Question: We are trying to display Camera on a part of screen(raw camera). It shows a strange black and white display on Android device, but it works properly on emulator. What do you have any idea about how to solve this problem ?
EDIT: "Tour de Mobile Flex" application in Camera->Raw Camera have same problem.
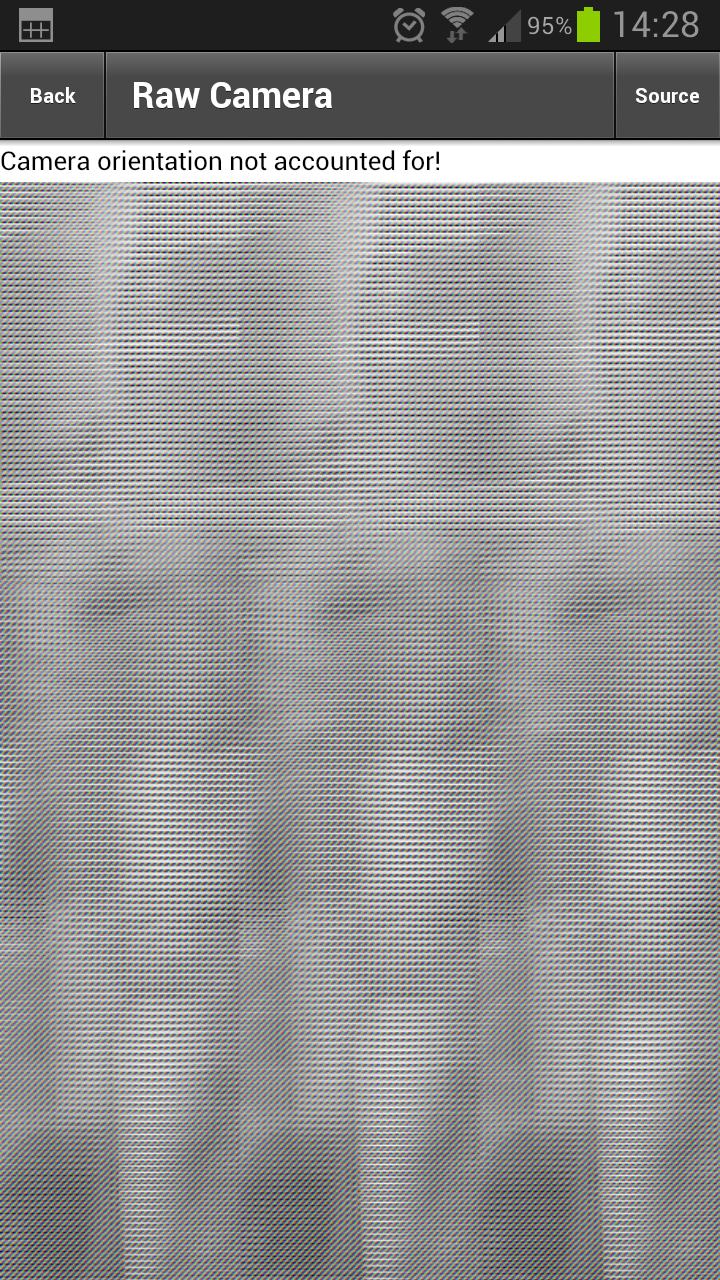
Answer: I set '<renderMode>direct</renderMode>' in app.xml. That configuration solve my problem.